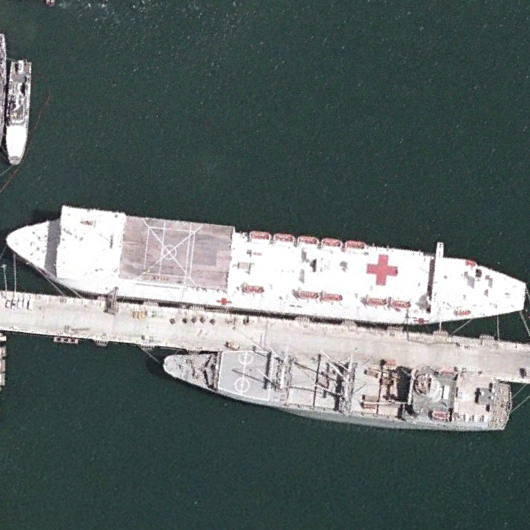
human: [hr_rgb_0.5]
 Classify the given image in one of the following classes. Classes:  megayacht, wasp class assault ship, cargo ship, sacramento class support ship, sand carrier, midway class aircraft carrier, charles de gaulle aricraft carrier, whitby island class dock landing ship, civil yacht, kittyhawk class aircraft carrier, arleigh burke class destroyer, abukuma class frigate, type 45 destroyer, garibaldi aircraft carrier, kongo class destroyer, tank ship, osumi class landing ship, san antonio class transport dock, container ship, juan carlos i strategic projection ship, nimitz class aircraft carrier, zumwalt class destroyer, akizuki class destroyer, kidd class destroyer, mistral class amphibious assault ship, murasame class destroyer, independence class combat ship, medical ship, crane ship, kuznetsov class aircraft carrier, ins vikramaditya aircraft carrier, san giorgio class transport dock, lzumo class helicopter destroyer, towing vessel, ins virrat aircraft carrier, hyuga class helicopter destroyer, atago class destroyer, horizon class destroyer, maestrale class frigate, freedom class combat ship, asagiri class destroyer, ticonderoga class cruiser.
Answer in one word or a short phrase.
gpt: Medical ship